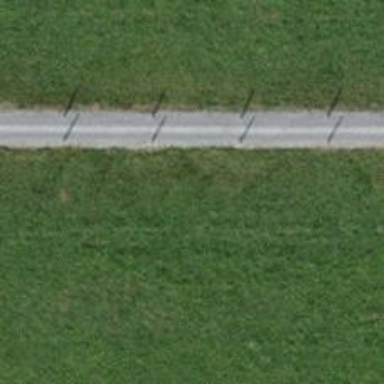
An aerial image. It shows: Unpaved footway.